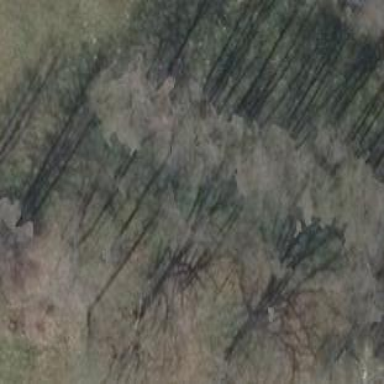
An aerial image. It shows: Deciduous broadleaved woodland.